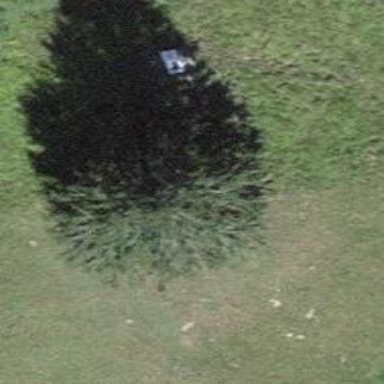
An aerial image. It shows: Single tag "natural: tree."